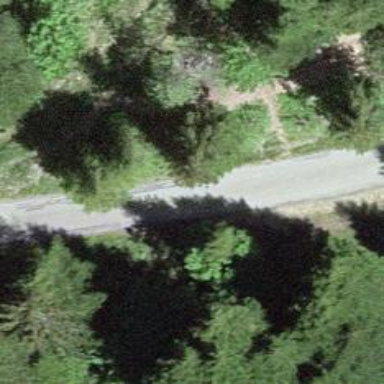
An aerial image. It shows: Unclassified paved road.